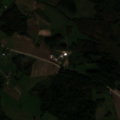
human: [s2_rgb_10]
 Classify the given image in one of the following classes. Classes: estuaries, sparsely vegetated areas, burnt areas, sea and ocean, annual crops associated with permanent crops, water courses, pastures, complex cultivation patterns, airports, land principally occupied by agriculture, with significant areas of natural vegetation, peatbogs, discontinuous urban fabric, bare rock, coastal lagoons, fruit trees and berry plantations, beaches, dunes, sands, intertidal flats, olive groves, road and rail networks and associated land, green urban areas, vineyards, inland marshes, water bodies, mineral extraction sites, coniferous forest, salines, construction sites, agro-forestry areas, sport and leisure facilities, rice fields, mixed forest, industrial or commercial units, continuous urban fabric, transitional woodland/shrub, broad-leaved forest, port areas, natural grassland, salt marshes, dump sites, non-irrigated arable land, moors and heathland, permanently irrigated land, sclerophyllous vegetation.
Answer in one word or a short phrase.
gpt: pastures, complex cultivation patterns, land principally occupied by agriculture, with significant areas of natural vegetation, broad-leaved forest, mixed forest